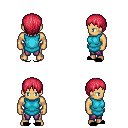
a pixel art fantasy rpg character, male body template, human, tanned skin, teal tunic, magenta pants, ruby red plain hairstyle, black slippers, four views (front, back, left, right), 2x2 character sprite sheet, small pixel art, hard edges, no anti-aliasing